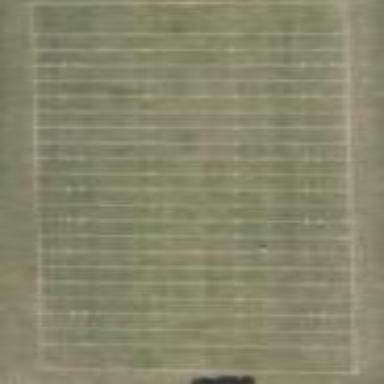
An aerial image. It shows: American football pitch.